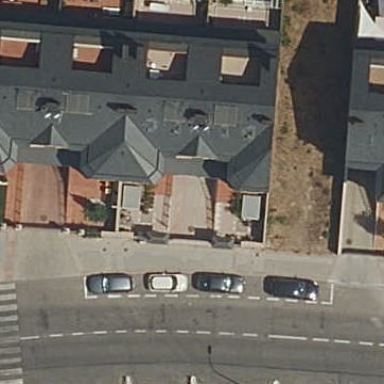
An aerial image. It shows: Terrace building.